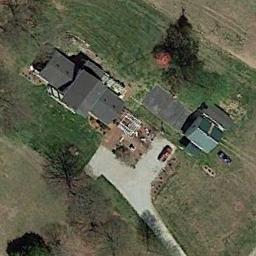
Label: residential